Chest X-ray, PA view. Patient: 25 years old, sex M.
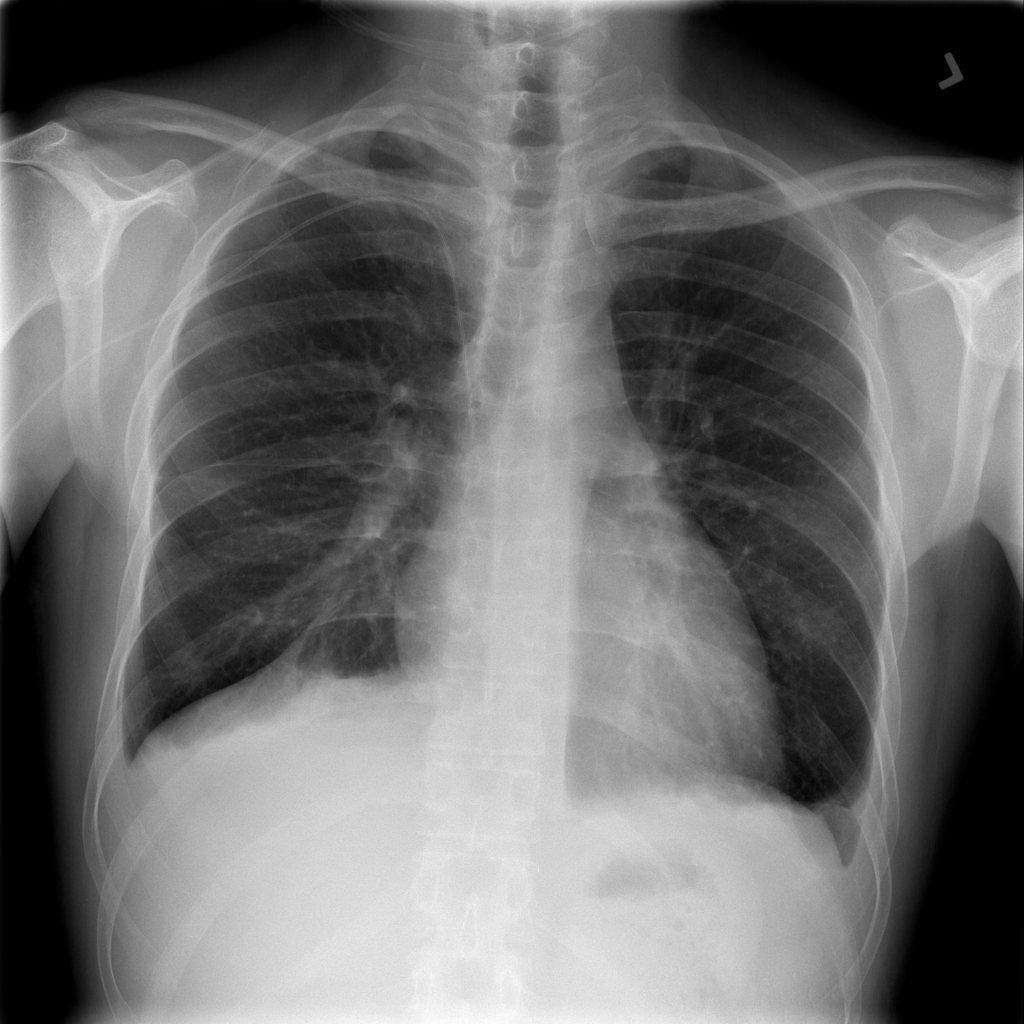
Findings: Effusion